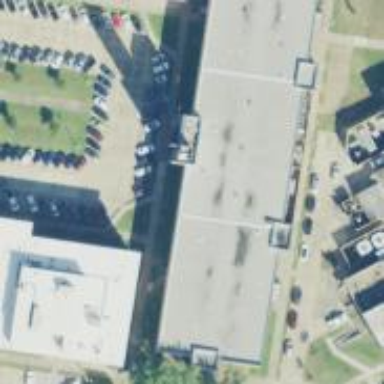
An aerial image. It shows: University building.